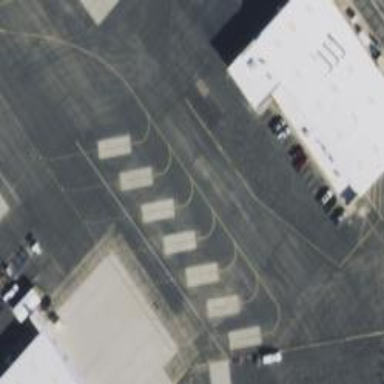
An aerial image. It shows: Image of taxiway at airport.